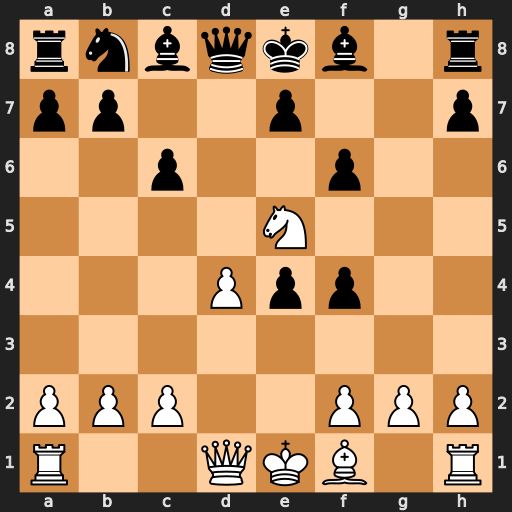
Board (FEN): rnbqkb1r/pp2p2p/2p2p2/4N3/3Ppp2/8/PPP2PPP/R2QKB1R
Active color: w
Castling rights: KQkq
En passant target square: -
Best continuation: Qh5#